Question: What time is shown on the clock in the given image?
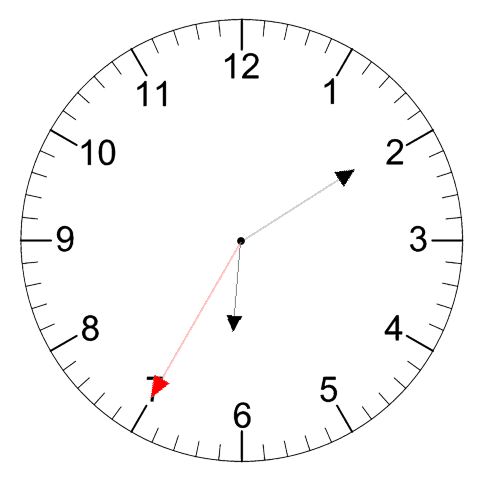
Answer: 06:09:35